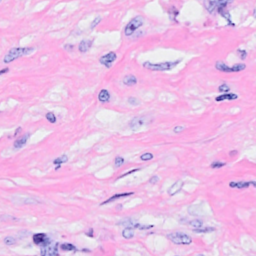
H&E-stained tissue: Breast